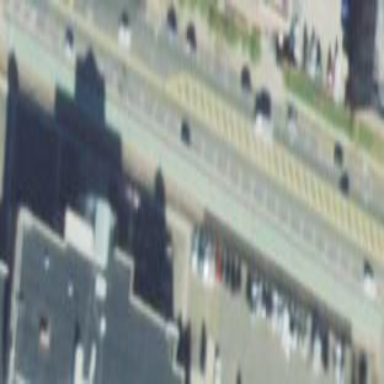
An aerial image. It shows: Asphalt pedestrian road.